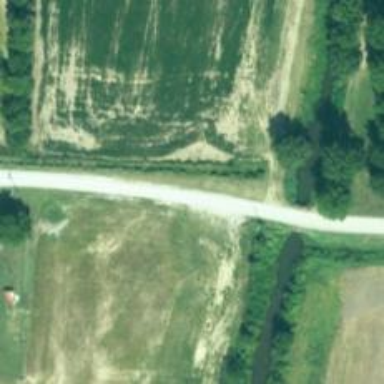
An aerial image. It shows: Unclassified road.